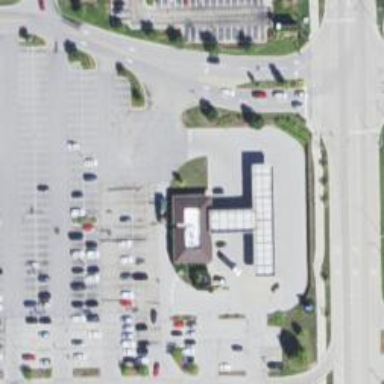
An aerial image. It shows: Convenience shop.